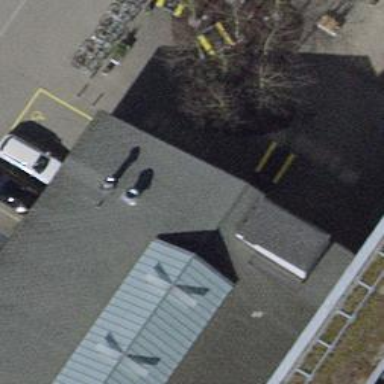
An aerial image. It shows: Restaurant with brewery on the premises.